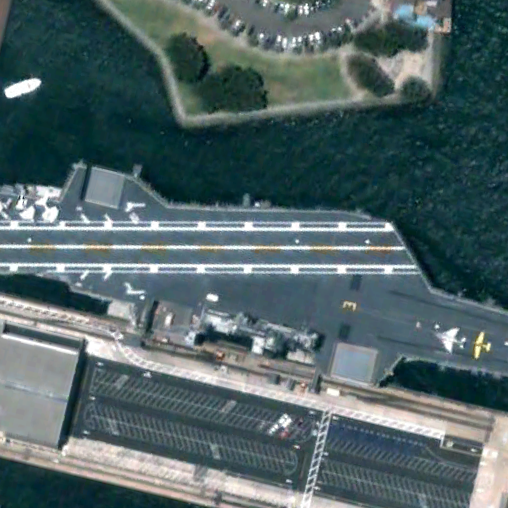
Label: Midway-class_aircraft_carrier